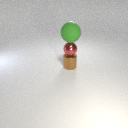
large green rubber sphere above small brown metal cylinder